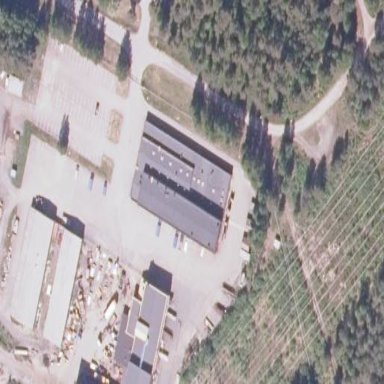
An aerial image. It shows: Industrial building.